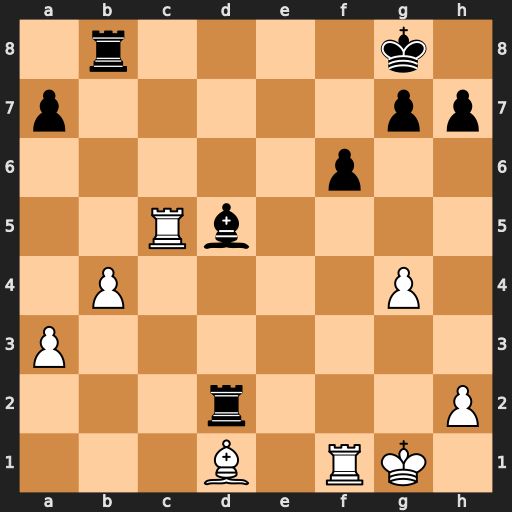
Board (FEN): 1r4k1/p5pp/5p2/2Rb4/1P4P1/P7/3r3P/3B1RK1
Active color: w
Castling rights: -
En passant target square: -
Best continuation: Rxd5 Rxd5 Bb3 Kf8 Bxd5